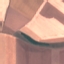
Land use / land cover class: AnnualCrop